Interaction volume radius: 10 \u00c5
Interaction volume height: 25 \u00c5
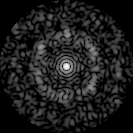
Disorder parameter: 0.7979